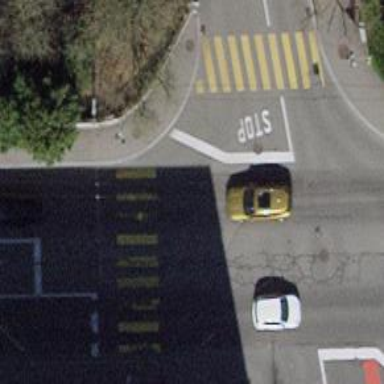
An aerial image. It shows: Road crossing with traffic signals.